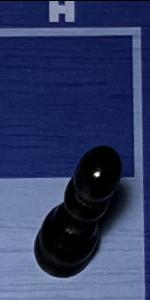
Label: Pawn_Black